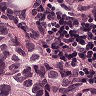
Metastatic tissue present: yes